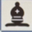
Piece: bB